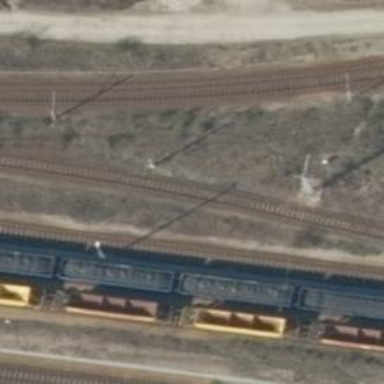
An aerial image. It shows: Abandoned railway yard.